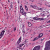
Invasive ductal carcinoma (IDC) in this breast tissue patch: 1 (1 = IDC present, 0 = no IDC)